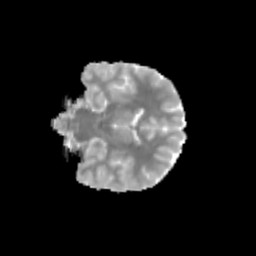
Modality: MD
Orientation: coronal
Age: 13
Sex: female
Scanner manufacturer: siemens
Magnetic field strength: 3 T
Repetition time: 3.8 s
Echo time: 0.07 s